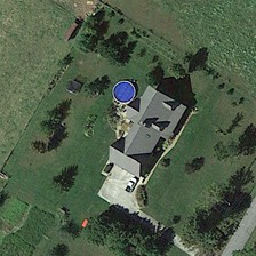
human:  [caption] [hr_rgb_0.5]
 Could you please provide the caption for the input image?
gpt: The house is on the green ground and two cars are parked at the gate.

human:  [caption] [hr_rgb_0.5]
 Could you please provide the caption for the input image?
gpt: A house is on the light green ground and two cars are parked at the door.

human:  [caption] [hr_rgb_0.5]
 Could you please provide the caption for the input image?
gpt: The soft green house and car are at the door.

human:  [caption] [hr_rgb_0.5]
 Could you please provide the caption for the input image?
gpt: a house is located on clear green ground and two cars are parked at the gate.

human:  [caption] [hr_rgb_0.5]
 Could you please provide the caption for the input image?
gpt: A house is on the Green Clear floor and two cars are parked at the gate.